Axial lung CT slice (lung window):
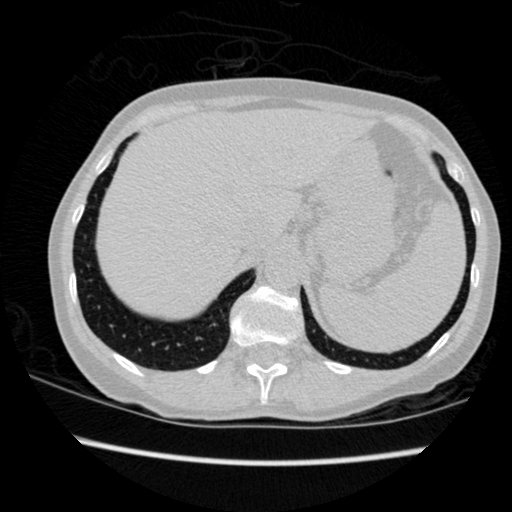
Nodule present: no